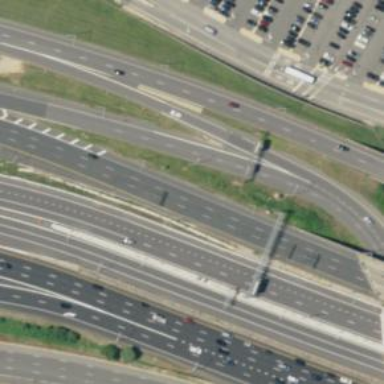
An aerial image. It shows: Asphalt motorway link.